Field crop: maize
Growth stage: 1
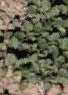
Species: convolvulus